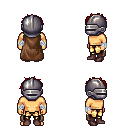
a pixel art fantasy rpg character, male body template, human, tanned skin, brown cape, gold greaves, red bedhead hairstyle, metal helm, white cloth bandages, maroon shoes, four views (front, back, left, right), 2x2 character sprite sheet, small pixel art, hard edges, no anti-aliasing